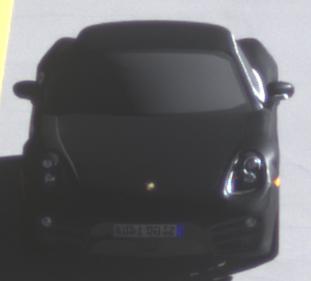
Make: Porsche
Model: Cayman
Detailed model: Cayman (981C)
Model produced from: 2013/03
Model produced until: 2014/04
Doors: 2
Color: black
Road condition: dry road
Daytime: morning or afternoon
Contrast: high contrast